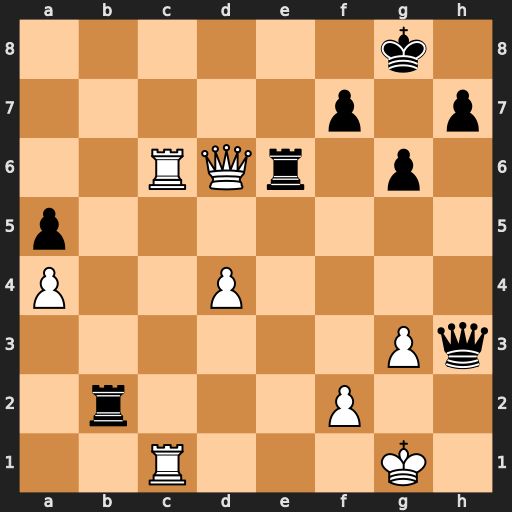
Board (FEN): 6k1/5p1p/2RQr1p1/p7/P2P4/6Pq/1r3P2/2R3K1
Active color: w
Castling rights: -
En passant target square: -
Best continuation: Rc8+ Kg7 Qf8+